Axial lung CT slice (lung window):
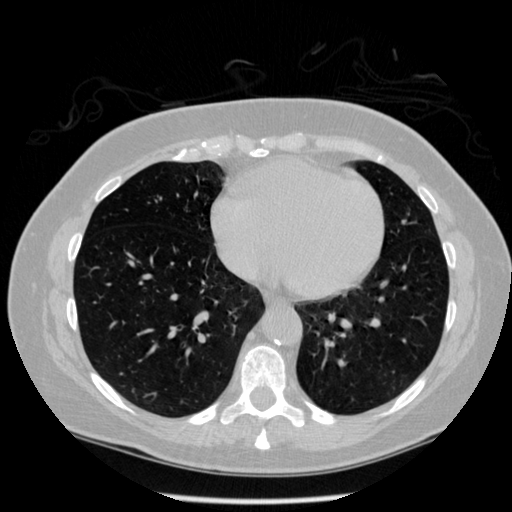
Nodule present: no